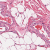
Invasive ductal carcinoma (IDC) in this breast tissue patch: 0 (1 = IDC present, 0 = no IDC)